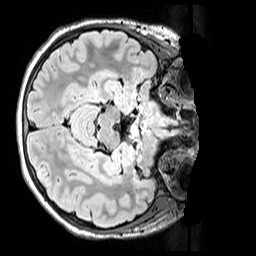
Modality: FLAIR
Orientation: axial
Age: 11
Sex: female
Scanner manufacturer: siemens
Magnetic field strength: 3 T
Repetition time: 5 s
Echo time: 0.388 s